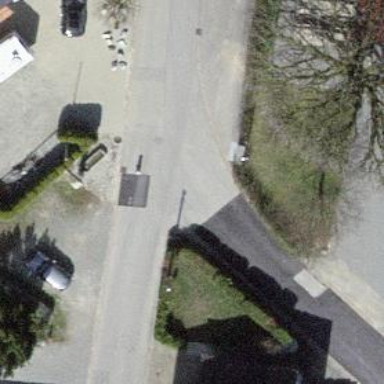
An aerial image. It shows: Smooth asphalt road in residential area.